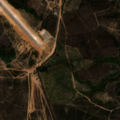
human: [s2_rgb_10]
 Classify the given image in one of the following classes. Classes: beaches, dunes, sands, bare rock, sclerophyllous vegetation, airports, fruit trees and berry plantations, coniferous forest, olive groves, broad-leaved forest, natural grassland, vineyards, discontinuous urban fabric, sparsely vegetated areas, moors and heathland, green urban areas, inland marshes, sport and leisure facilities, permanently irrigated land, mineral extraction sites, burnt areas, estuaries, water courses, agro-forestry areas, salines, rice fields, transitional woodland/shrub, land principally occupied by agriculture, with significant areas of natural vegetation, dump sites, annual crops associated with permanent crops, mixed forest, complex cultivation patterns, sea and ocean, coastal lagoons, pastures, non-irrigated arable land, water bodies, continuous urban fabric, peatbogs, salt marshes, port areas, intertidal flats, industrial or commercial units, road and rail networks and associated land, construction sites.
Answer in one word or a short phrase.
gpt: airports, broad-leaved forest, coniferous forest, natural grassland, transitional woodland/shrub